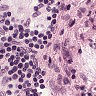
Metastatic tissue present: no